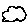
Label: cloud